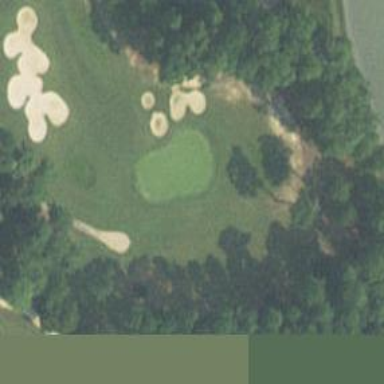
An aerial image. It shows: View of golf hole.